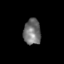
Tissue: skin
Cell type: Epithelial cells
Senescence score: 0.2601
Nuclear area (px): 440
Mean DAPI intensity: 114.32